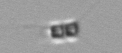
Label: Chaetoceros